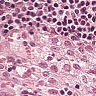
Metastatic tissue present: no